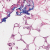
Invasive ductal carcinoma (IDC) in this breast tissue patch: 0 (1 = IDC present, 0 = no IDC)